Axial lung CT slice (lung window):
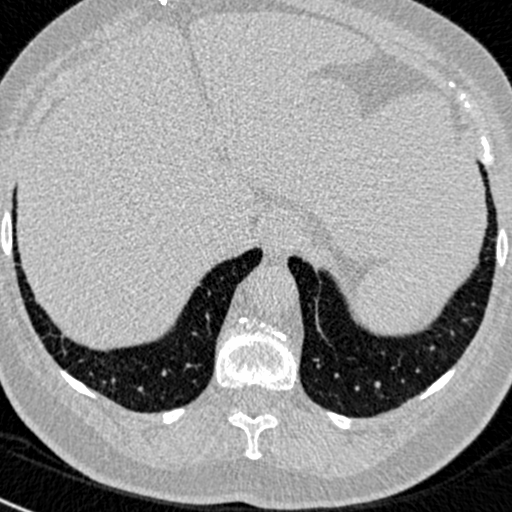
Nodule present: no